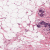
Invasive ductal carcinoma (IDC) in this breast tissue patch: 0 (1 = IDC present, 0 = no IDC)